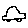
Label: car